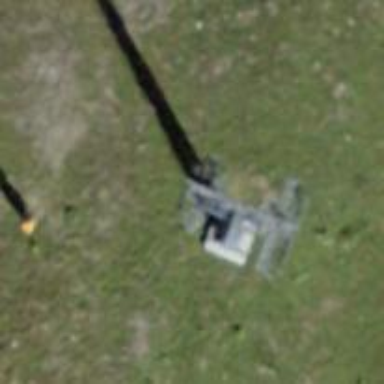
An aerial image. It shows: Pylon used for aerialway.